Interaction volume radius: 5 \u00c5
Interaction volume height: 15 \u00c5
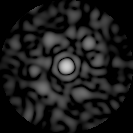
Disorder parameter: 0.8281